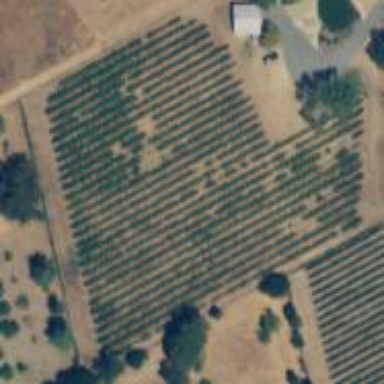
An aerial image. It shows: Vineyard with wine grapes as the crop.